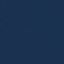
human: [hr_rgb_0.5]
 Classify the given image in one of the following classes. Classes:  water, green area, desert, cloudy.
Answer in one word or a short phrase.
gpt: water